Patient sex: M
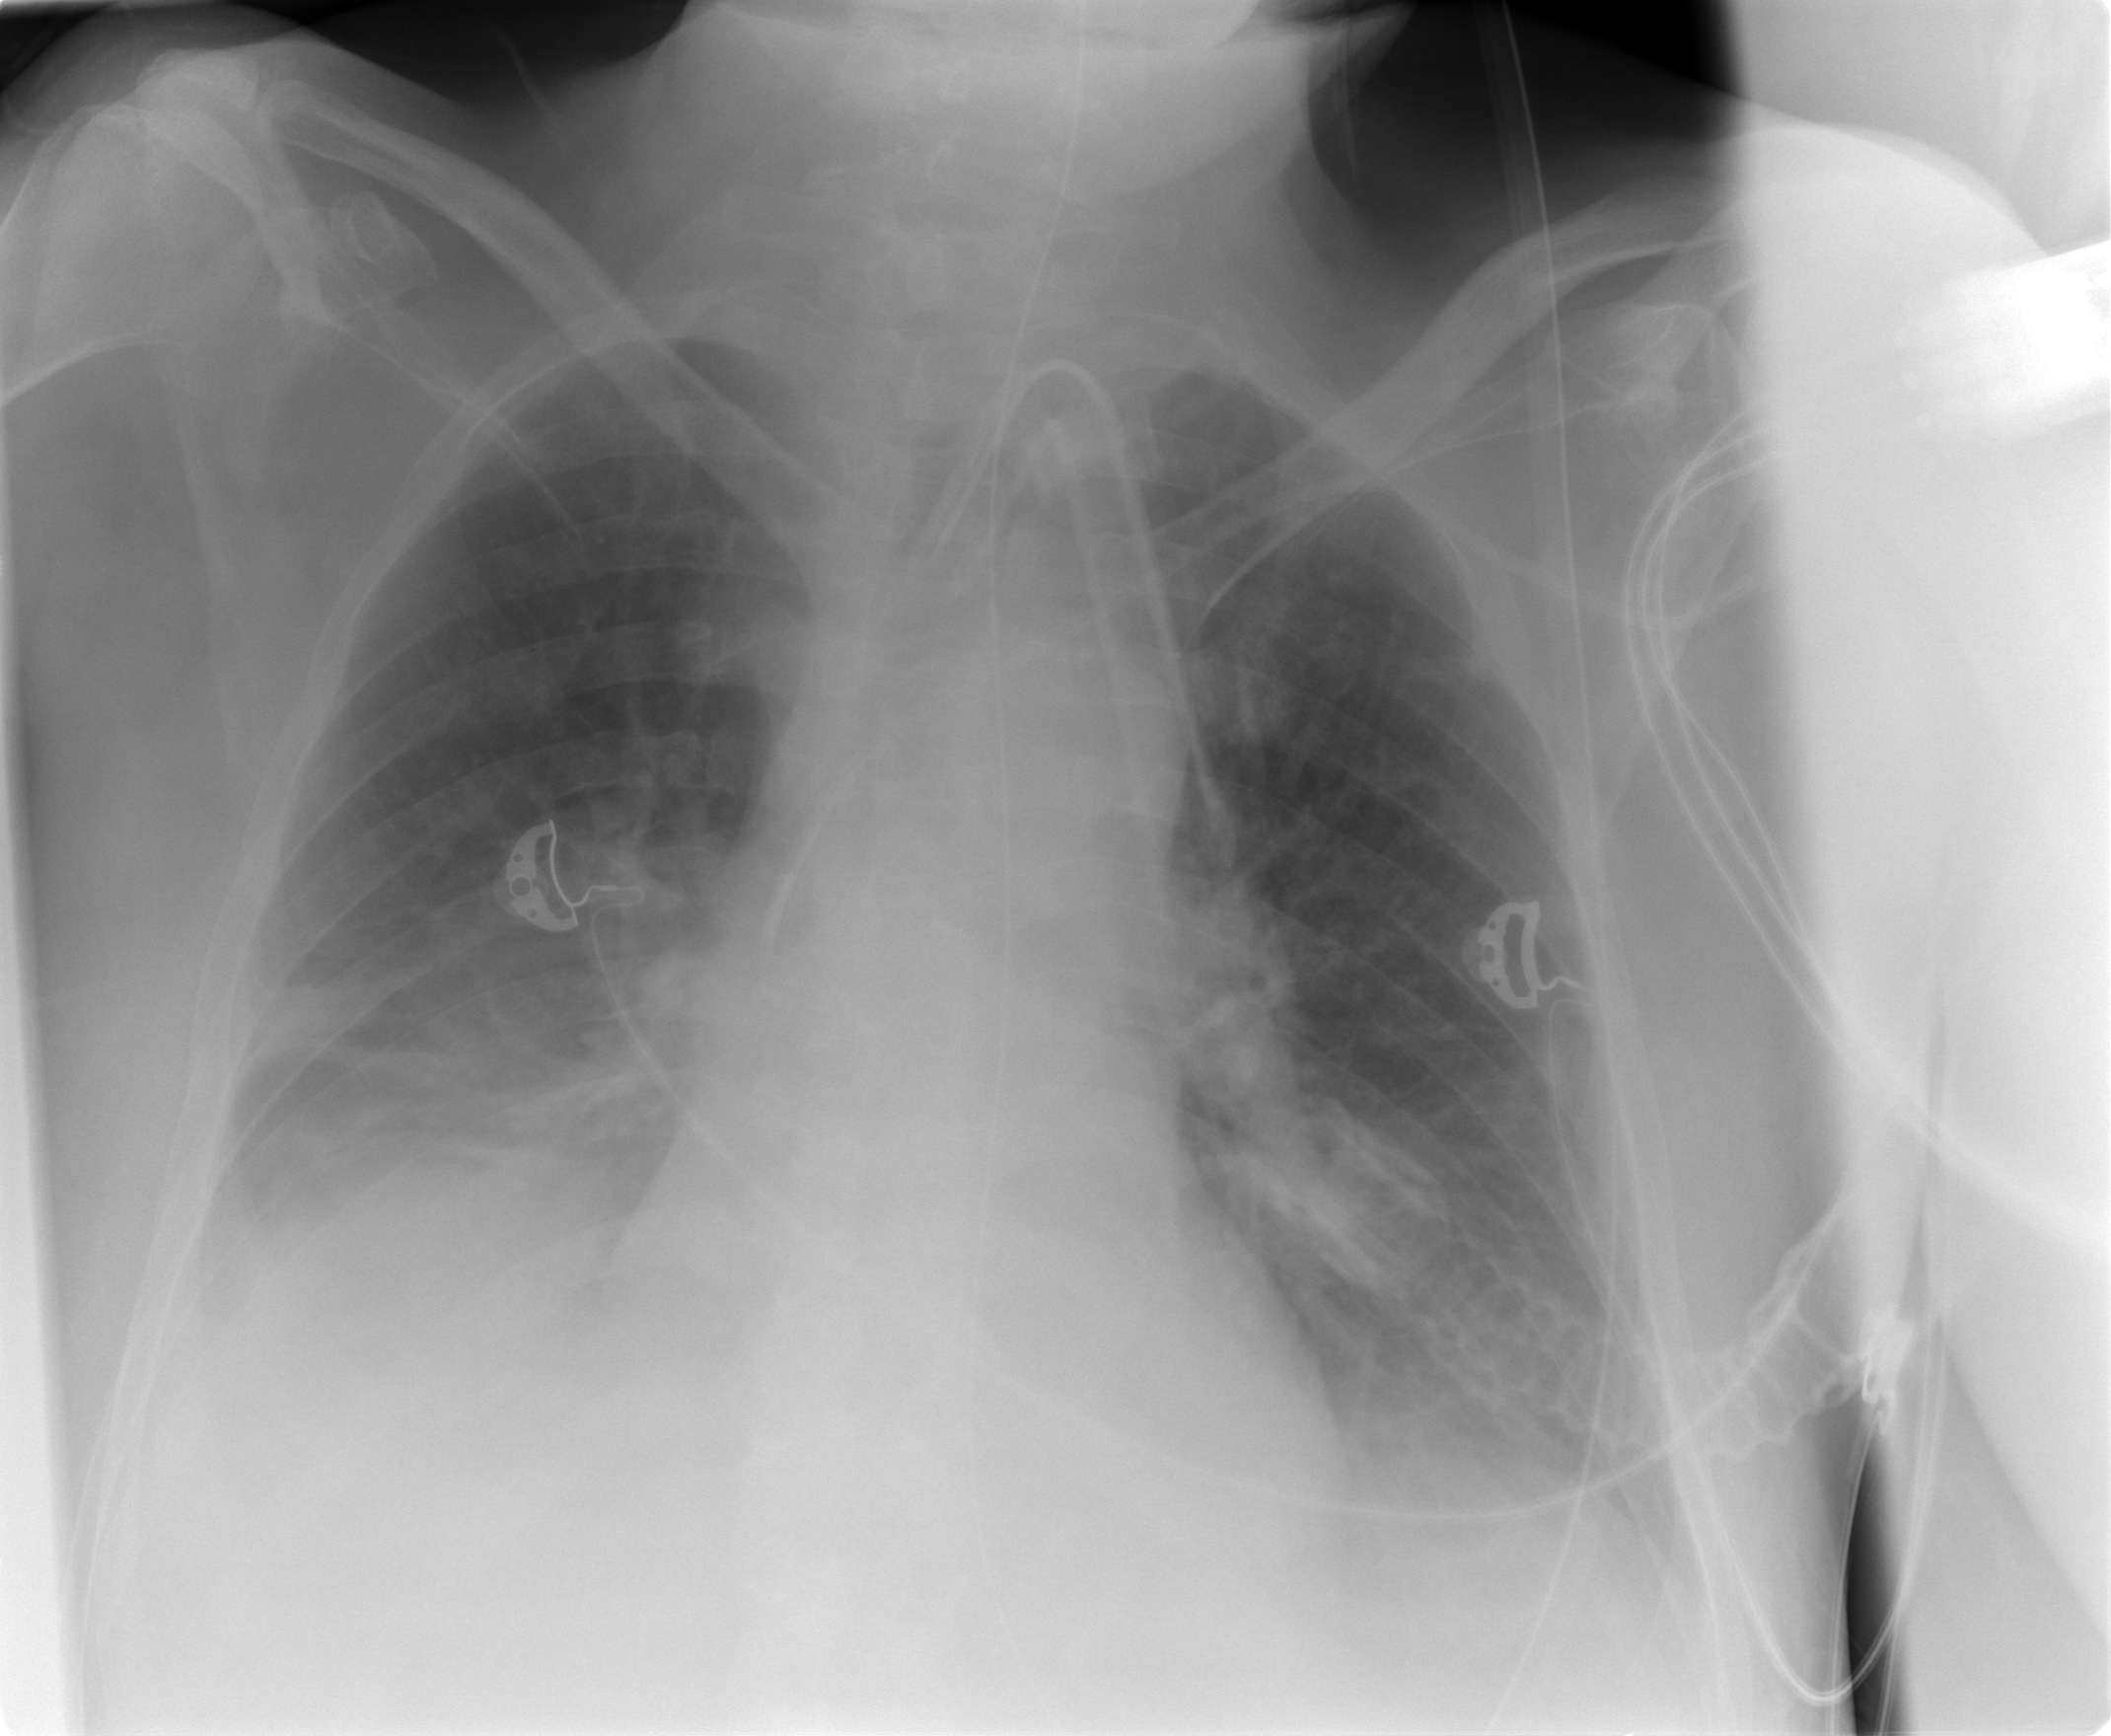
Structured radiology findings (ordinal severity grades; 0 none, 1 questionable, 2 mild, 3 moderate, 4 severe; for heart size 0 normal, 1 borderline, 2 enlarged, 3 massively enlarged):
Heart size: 0
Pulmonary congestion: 2
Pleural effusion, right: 2
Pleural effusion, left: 2
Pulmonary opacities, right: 0
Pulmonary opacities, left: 0
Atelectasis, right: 2
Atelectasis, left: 2